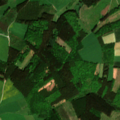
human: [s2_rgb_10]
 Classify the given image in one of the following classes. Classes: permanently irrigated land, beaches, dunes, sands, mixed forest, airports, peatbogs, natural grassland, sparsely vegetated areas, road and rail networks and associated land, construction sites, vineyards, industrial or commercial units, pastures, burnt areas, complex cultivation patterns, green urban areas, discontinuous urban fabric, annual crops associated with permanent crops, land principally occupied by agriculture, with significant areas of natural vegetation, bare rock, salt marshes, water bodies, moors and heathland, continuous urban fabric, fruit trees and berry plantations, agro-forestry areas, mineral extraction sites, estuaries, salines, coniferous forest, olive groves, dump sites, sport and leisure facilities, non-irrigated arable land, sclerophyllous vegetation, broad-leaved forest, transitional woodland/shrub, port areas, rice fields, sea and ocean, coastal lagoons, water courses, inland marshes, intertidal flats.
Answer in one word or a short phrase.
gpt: pastures, complex cultivation patterns, land principally occupied by agriculture, with significant areas of natural vegetation, broad-leaved forest, coniferous forest, mixed forest